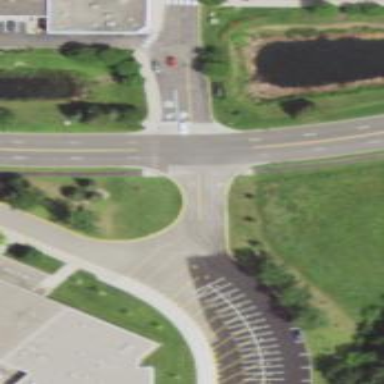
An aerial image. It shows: Marked crossing on asphalt cycleway.